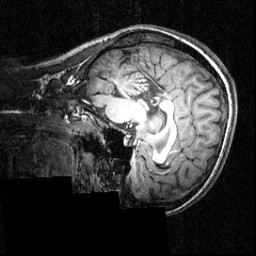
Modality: T1w
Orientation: sagittal
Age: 20
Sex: female
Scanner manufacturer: siemens
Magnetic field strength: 3.951 T
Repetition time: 1.5 s
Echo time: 0.00335 s